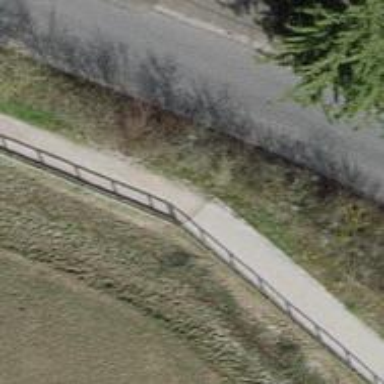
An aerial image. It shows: Sidewalk with fine gravel surface.